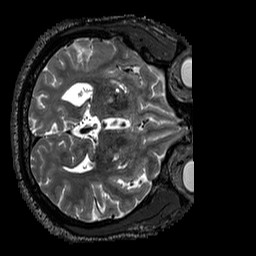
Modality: T2w
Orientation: axial
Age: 42
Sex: male
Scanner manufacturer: siemens
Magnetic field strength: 3 T
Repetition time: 3.2 s
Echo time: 0.567 s